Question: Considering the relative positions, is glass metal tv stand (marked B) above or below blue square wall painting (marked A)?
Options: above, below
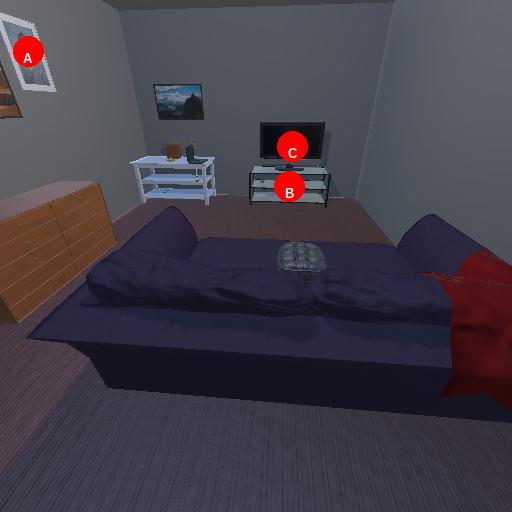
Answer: above